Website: lowes
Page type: cart
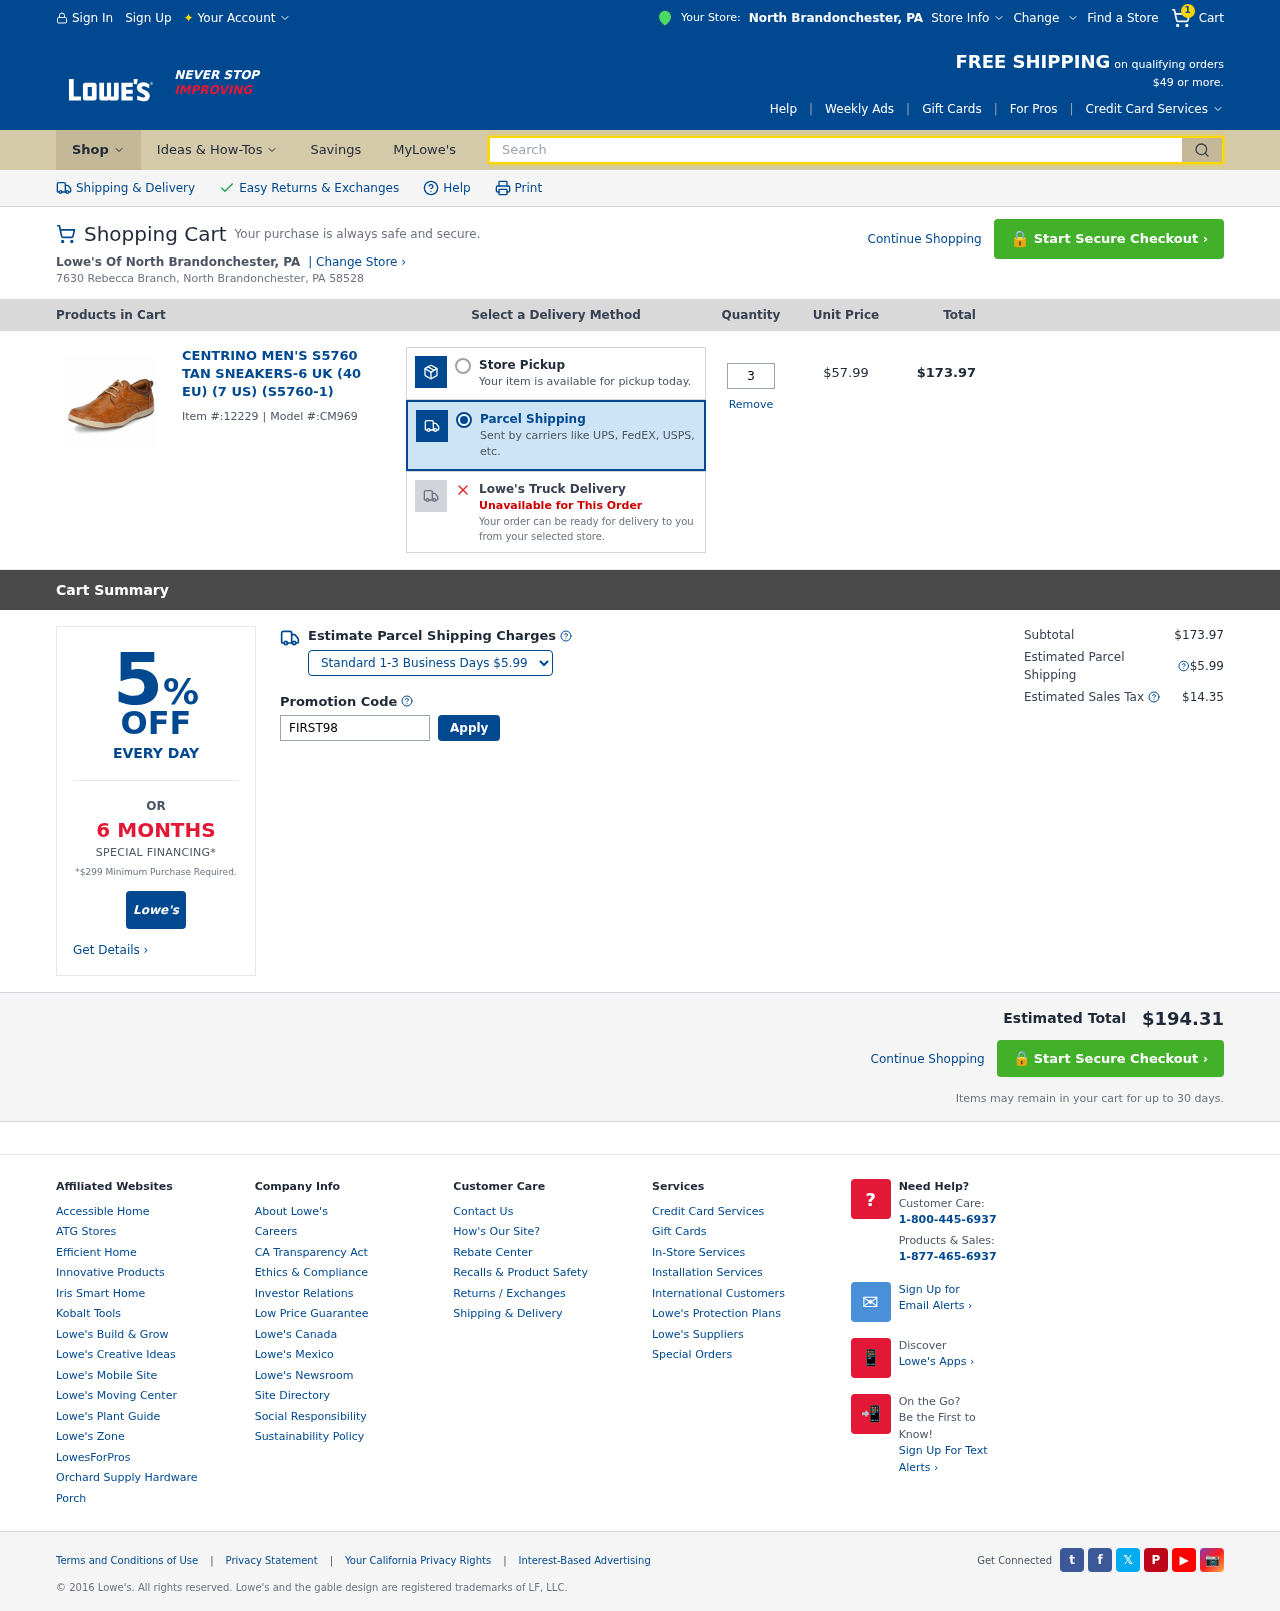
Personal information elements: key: PII_CITY
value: North Brandonchester
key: PII_STATE_ABBR
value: PA
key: PII_STREET
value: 7630 Rebecca Branch
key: PII_CITY_STATE_ZIP
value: North Brandonchester, PA 58528
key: PII_PROMO_CODE
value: FIRST98
Product elements: key: PRODUCT1_NAME
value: Centrino Men's S5760 TAN Sneakers-6 UK (40 EU) (7 US) (S5760-1)
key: PRODUCT1_PRICE
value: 57.99
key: PRODUCT1_QUANTITY
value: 3
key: PRODUCT1_ITEM_ID
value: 12229
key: PRODUCT1_MODEL_ID
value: CM969
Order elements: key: ORDER_NUM_ITEMS
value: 1
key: ORDER_ITEM_TOTAL
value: $173.97
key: ORDER_SUBTOTAL
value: $173.97
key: ORDER_SHIPPING_COST
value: $5.99
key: ORDER_TAX
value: $14.35
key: ORDER_TOTAL
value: $194.31
Search elements: key: HEADER_SEARCH
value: Search